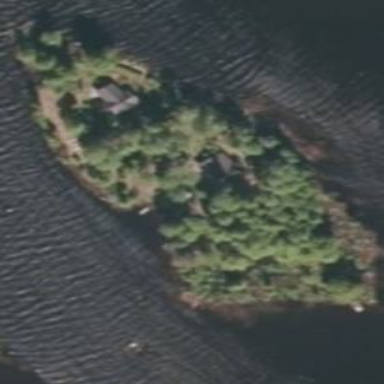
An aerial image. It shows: Islet.